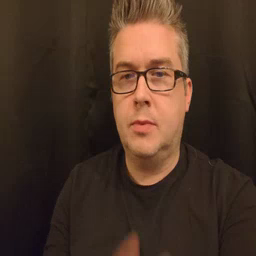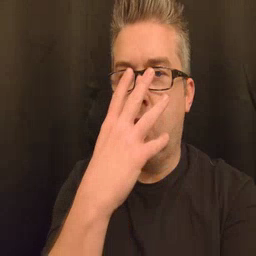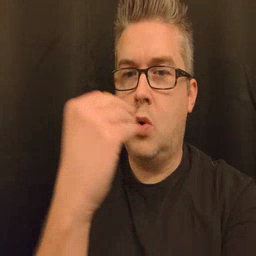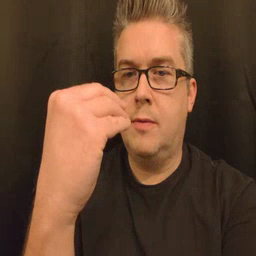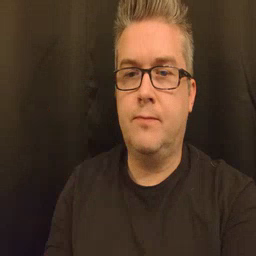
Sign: wolf